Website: macys
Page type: gifting
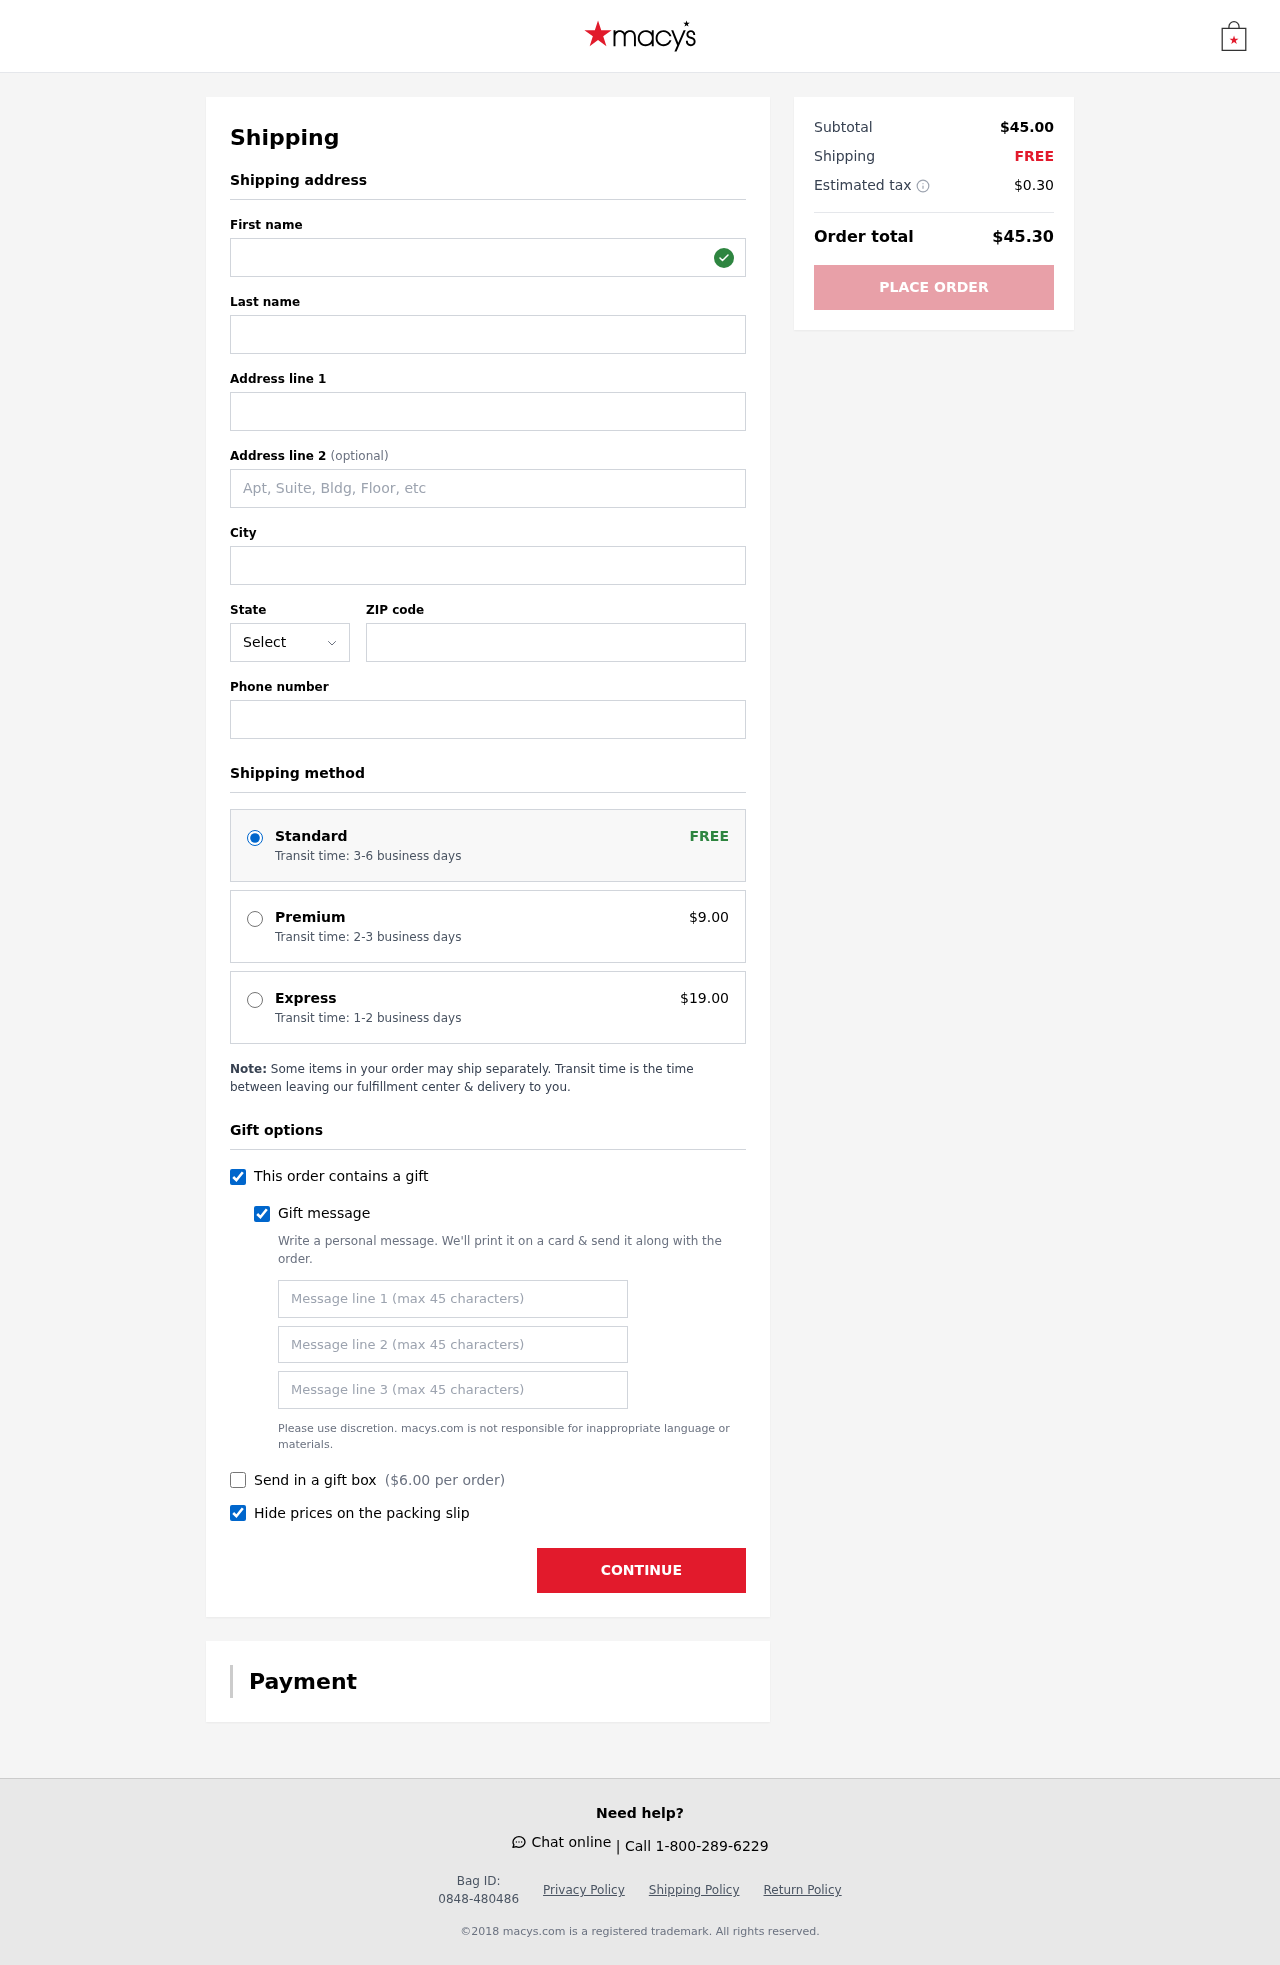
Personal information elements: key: PII_STATE_ABBR
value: MD
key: PII_FIRSTNAME
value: Fred
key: PII_LASTNAME
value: Turner
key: PII_STREET
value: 945 Erickson Shores
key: PII_CITY
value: East Kathy
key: PII_POSTCODE
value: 96457
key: PII_PHONE
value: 5433367807
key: PII_GIFT_MESSAGE
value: Hey Jeffrey, I know how much you enjoy keeping your garden in shape and sprucing up the yard, so I thought this would make your watering chores a breeze! Here’s to making your outdoor time even more enjoyable. Cheers!  Fred
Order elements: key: ORDER_SHIPPING_STANDARD
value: Transit time: 3-6 business days
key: ORDER_SHIPPING_PREMIUM
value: Transit time: 2-3 business days
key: ORDER_SHIPPING_PREMIUM_PRICE
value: $9.00
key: ORDER_SHIPPING_EXPRESS
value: Transit time: 1-2 business days
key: ORDER_SHIPPING_EXPRESS_PRICE
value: $19.00
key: ORDER_GIFT_BOX_PRICE
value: $6.00
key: ORDER_SUBTOTAL
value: $45.00
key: ORDER_SHIPPING_COST
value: FREE
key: ORDER_TAX
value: $0.30
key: ORDER_TOTAL
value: $45.30